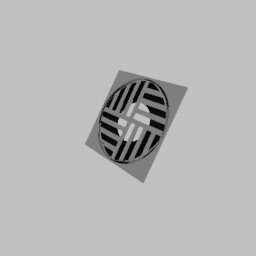
Label: appliances